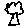
Label: tree